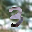
Label: 3